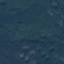
Land use / land cover: Forest